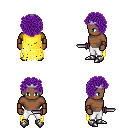
a pixel art fantasy rpg character, male body template, human, dark skin, yellow tattered cape, white pants, purple curly afro hairstyle, silver tiara, leather bracers, metal boots, dagger, four views (front, back, left, right), 2x2 character sprite sheet, small pixel art, hard edges, no anti-aliasing